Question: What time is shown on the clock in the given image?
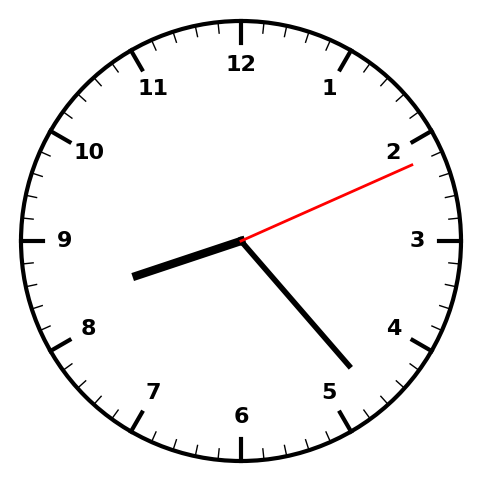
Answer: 08:23:11